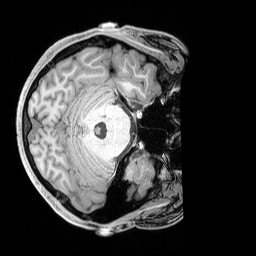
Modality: T1w
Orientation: axial
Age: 21
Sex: male
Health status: healthy
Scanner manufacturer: siemens
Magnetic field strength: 3 T
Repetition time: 1.65 s
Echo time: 0.00182 s